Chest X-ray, PA view. Patient: 64 years old, sex M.
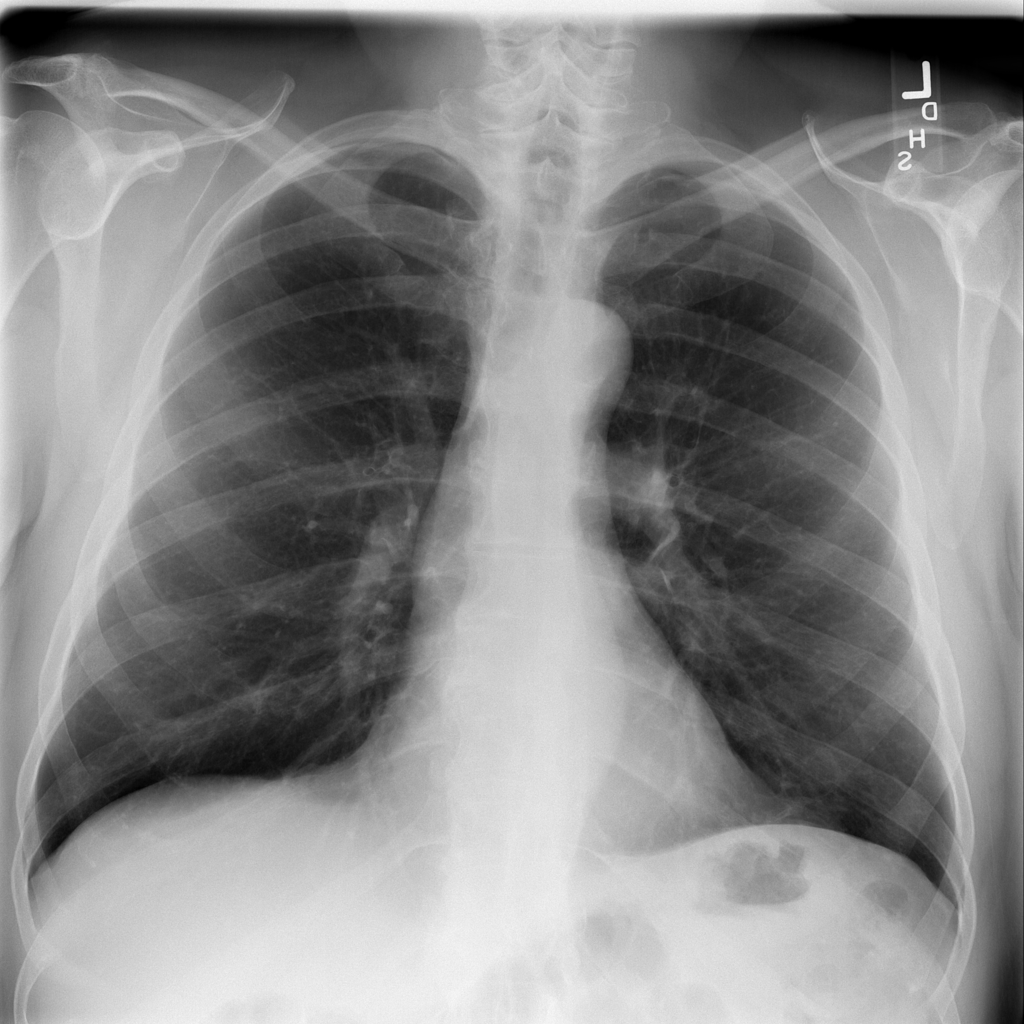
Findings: No Finding